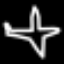
Label: airplane